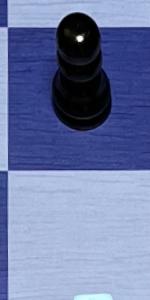
Label: Empty